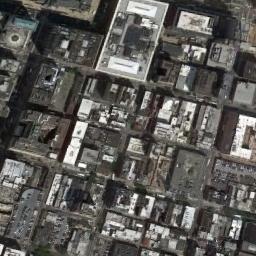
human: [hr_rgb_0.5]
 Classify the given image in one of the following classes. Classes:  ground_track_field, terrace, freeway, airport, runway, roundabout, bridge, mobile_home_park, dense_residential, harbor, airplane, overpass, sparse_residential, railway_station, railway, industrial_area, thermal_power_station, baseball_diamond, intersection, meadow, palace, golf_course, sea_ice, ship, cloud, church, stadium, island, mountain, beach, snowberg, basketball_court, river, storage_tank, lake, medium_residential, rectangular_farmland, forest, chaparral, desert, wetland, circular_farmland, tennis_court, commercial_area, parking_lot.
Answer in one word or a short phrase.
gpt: commercial_area